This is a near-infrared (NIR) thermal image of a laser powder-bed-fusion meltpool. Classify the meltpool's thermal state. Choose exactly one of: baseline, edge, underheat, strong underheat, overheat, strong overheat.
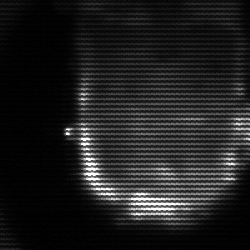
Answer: baseline